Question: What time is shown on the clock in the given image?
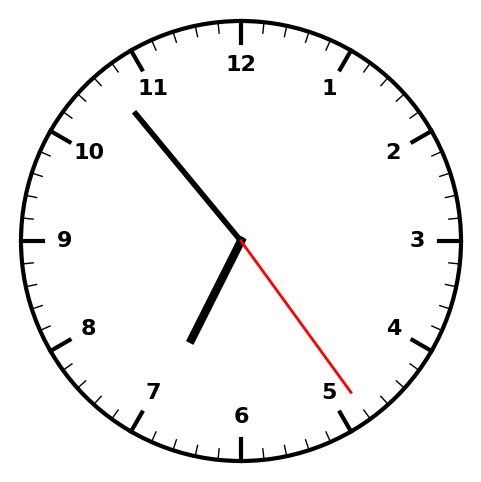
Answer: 06:53:24